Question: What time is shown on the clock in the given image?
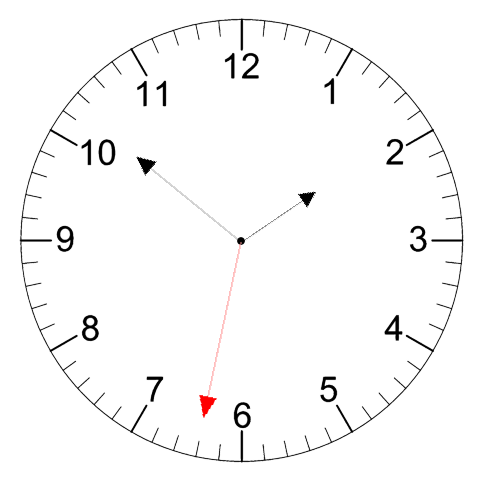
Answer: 01:51:32